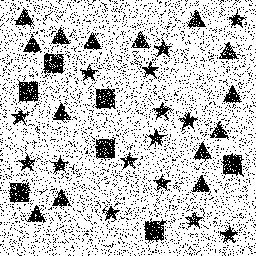
Squares: 7
Triangles: 14
Stars: 15
Total shapes: 36